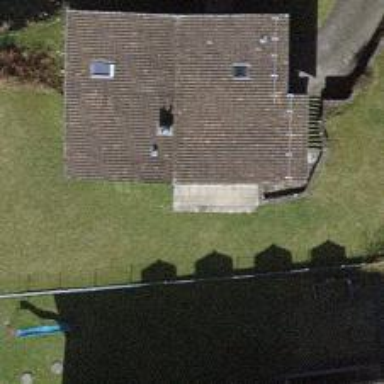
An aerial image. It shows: Building with ridge on the roof.